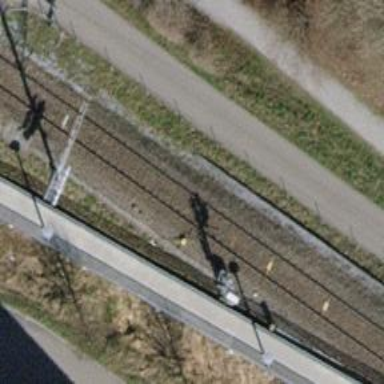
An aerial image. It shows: Railway signal.